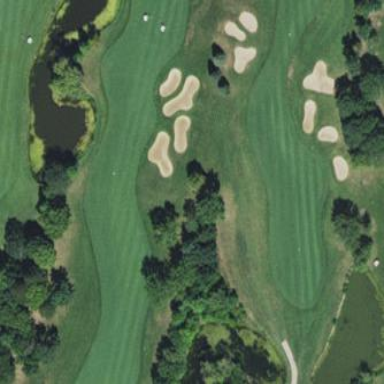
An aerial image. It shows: Grassy area designated as golf fairway.